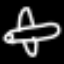
Label: airplane